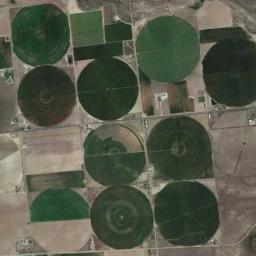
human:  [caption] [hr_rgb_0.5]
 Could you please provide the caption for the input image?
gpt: There are some green circle farmland in the bare land .

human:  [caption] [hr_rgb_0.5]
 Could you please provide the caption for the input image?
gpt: More than a dozen neatly arranged circular farmland with a mix of dark green, Light green, And earthy yellow .

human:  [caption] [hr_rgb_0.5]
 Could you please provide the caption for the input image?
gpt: Several dark green and khaki circular farmlands are neatly arranged on the ground and some other shapes of farmlands beside .

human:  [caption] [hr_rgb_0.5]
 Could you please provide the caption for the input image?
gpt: There is some open space in the picture .

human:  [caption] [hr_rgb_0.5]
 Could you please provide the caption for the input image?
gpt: There are nine circular farmlands of the same size .